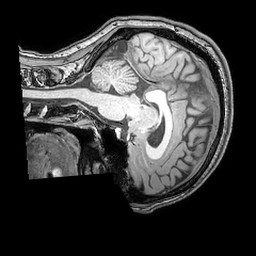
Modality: T1w
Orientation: sagittal
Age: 36
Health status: ill
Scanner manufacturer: philips
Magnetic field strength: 3 T
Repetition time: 0.007 s
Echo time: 0.0035 s